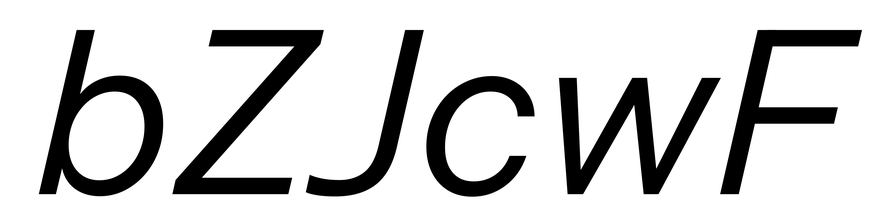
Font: InstrumentSans-Italic_Italic